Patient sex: M
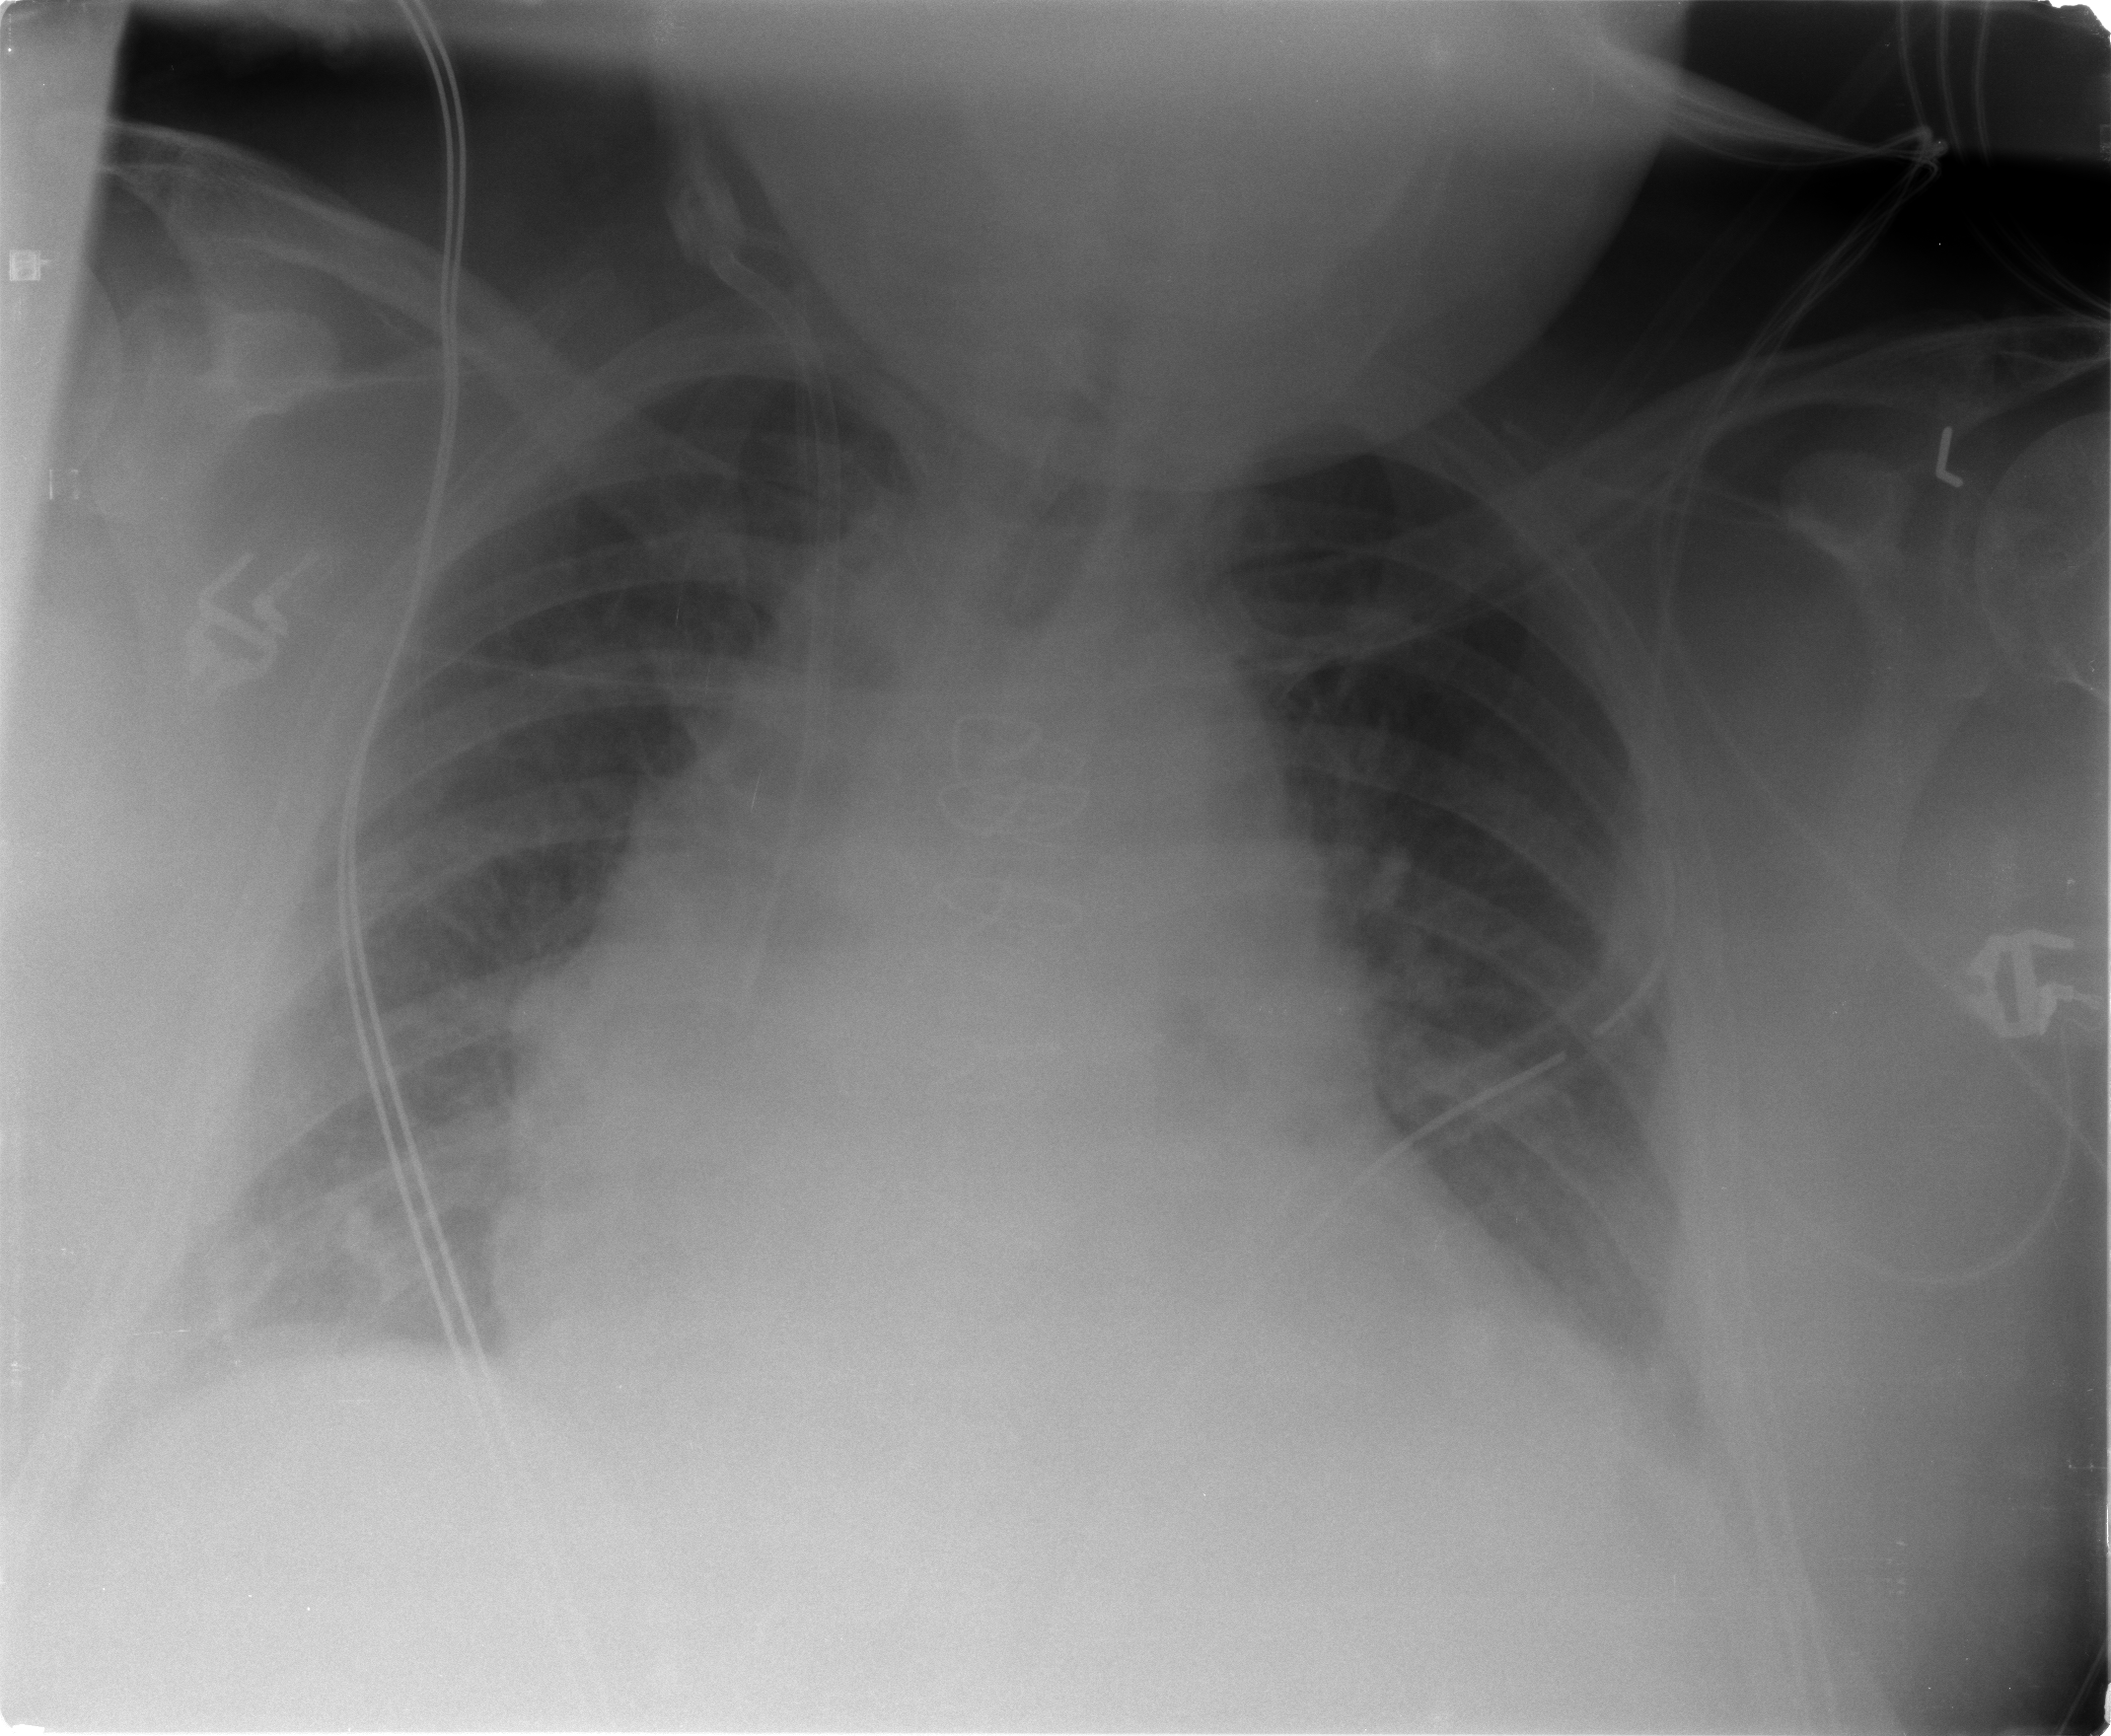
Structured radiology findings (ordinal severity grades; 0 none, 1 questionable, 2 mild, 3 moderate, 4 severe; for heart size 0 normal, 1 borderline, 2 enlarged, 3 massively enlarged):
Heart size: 0
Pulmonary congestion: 1
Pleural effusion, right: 1
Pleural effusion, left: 1
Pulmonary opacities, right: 1
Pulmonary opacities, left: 0
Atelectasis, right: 2
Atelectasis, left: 2